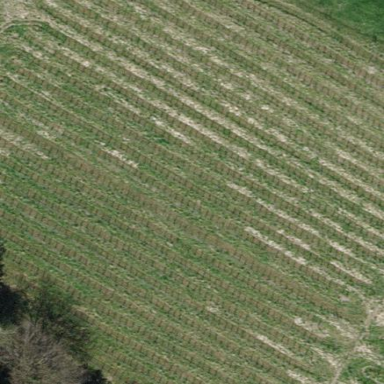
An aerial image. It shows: Vineyard where grapes are grown.